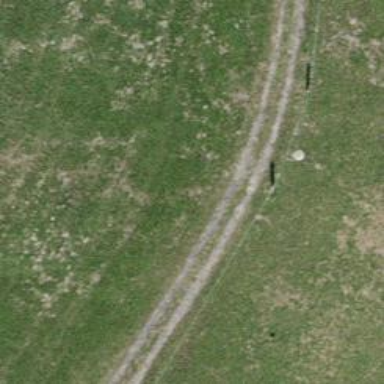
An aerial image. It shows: Gravel track road.